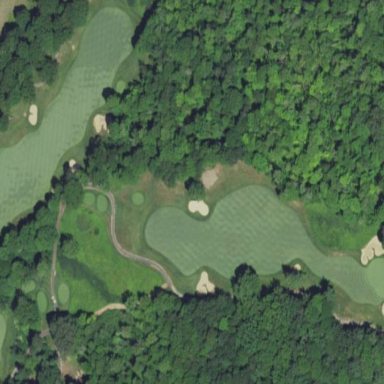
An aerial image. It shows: Golf fairway surrounded by grass.